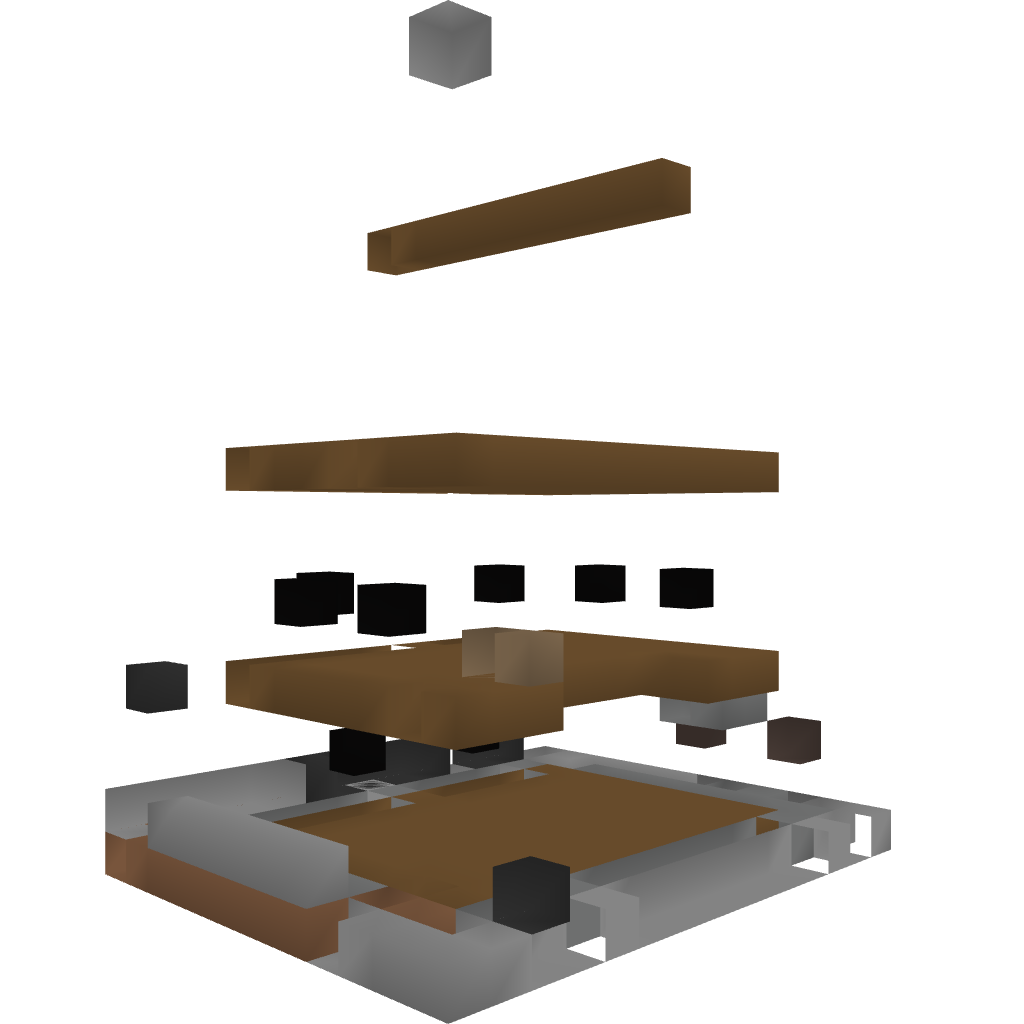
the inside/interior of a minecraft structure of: Medieval Style House